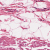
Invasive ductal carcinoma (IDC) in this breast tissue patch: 0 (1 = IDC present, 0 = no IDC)